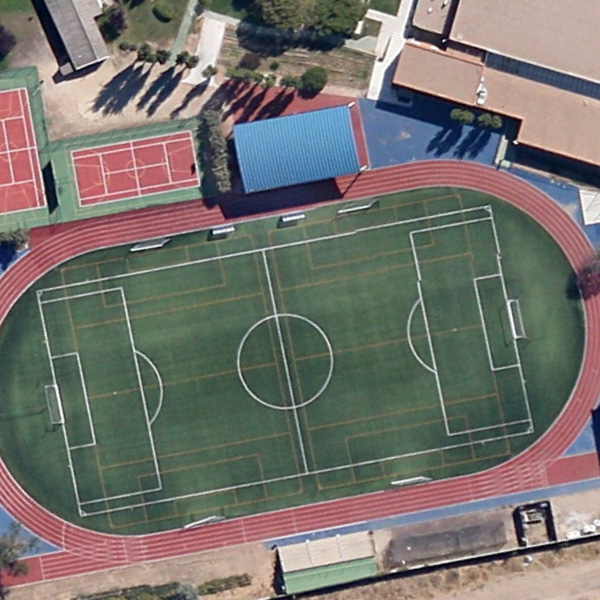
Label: Playground